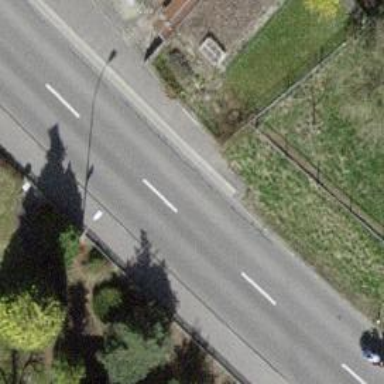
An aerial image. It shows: Bus stop equipped with public transport stop position.